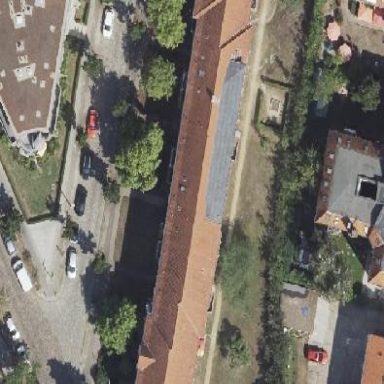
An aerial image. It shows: Hipped roof on apartment building.